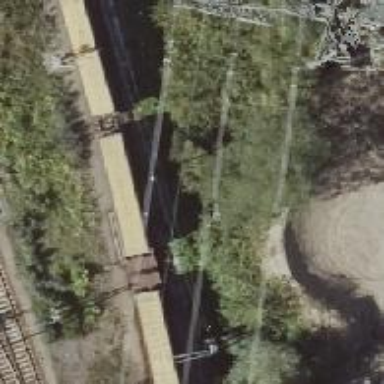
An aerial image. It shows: Railway track with contact lines for electrification.